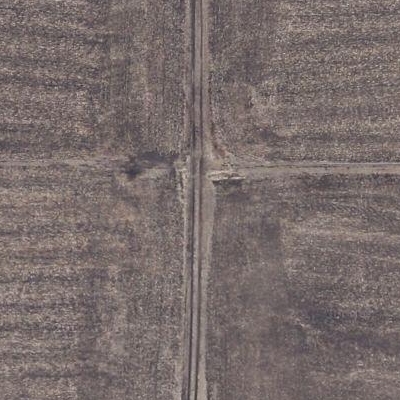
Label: Field